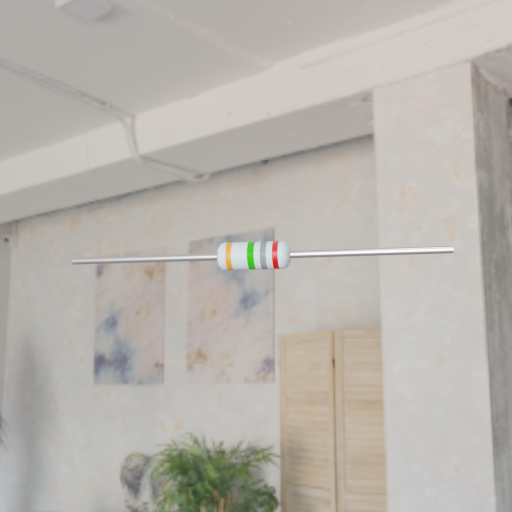
Resistor colour bands (in order): orange, green, gray, red